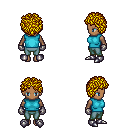
a pixel art fantasy rpg character, female body template, human, dark skin, teal sleeveless shirt, teal pants, blonde curly afro hairstyle, metal gloves, metal boots, four views (front, back, left, right), 2x2 character sprite sheet, small pixel art, hard edges, no anti-aliasing